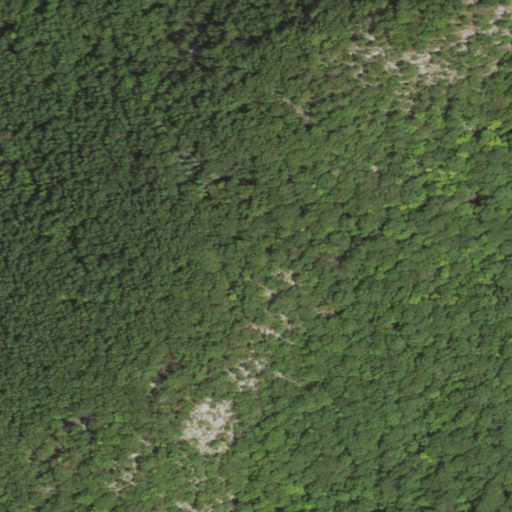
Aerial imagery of ridge(s) in New York named Breakneck Ridge containing only deciduous forest